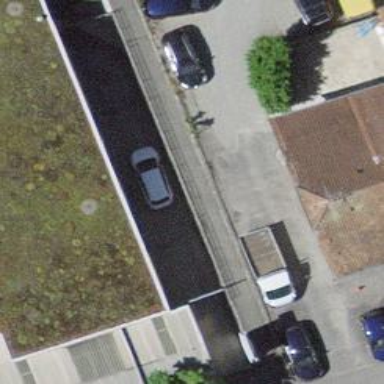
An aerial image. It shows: Parking area.